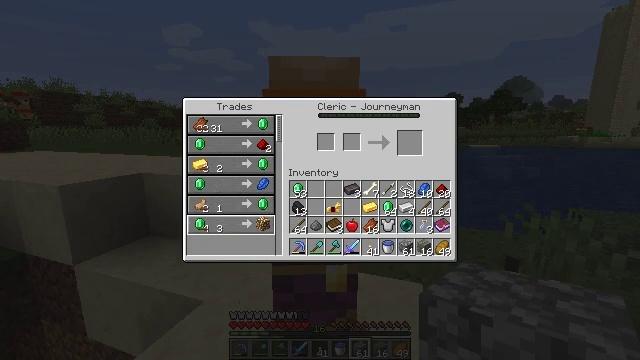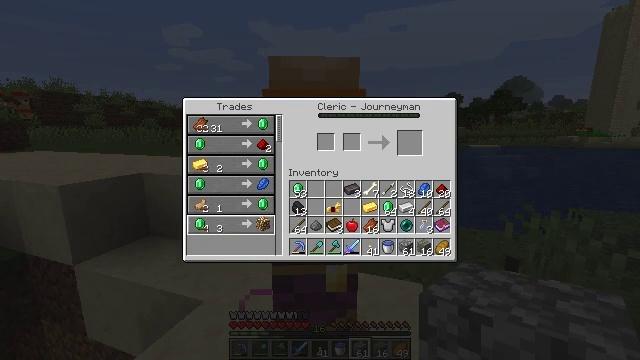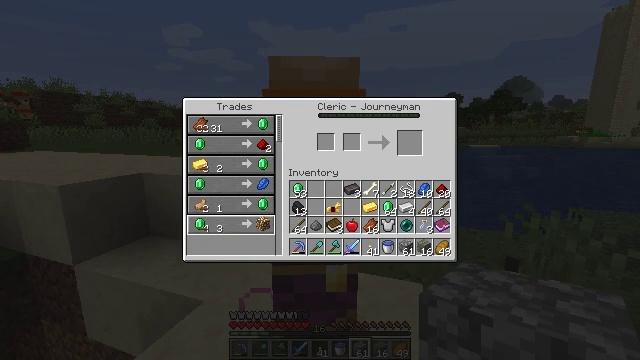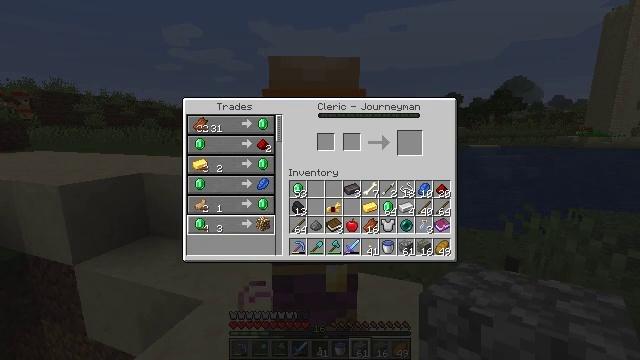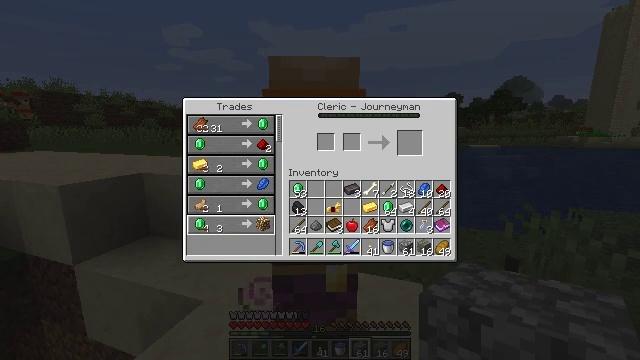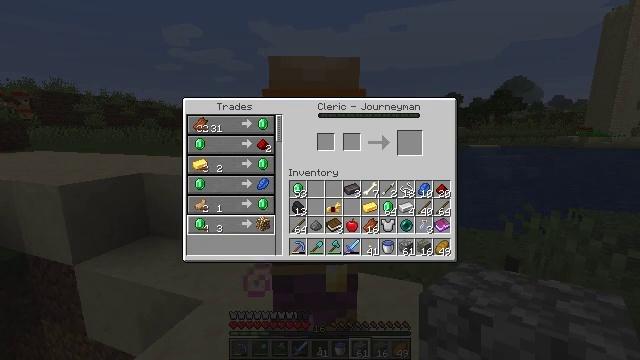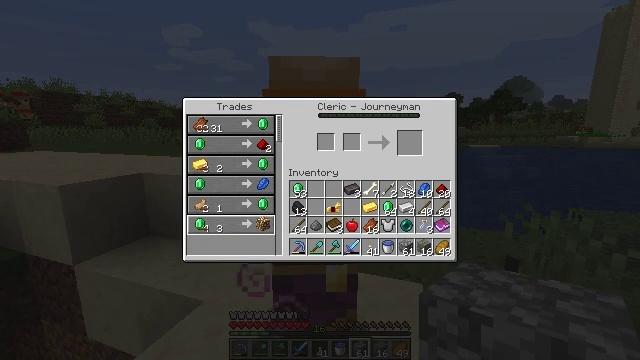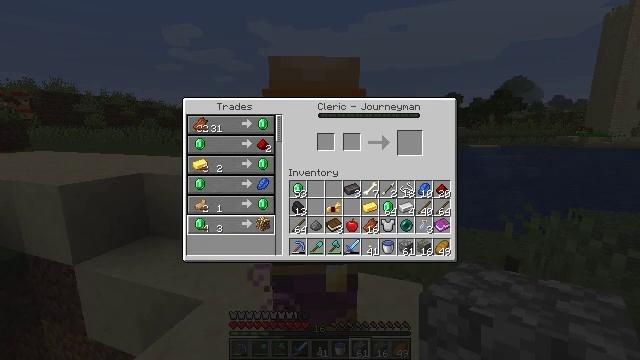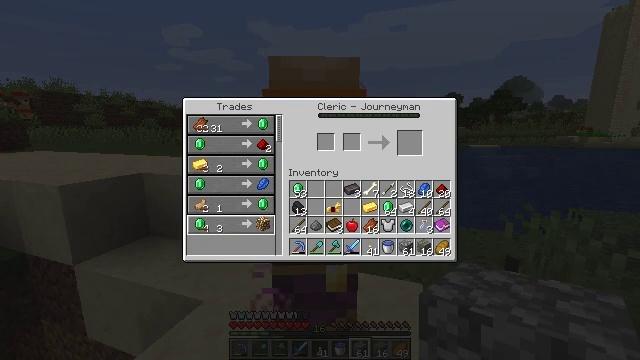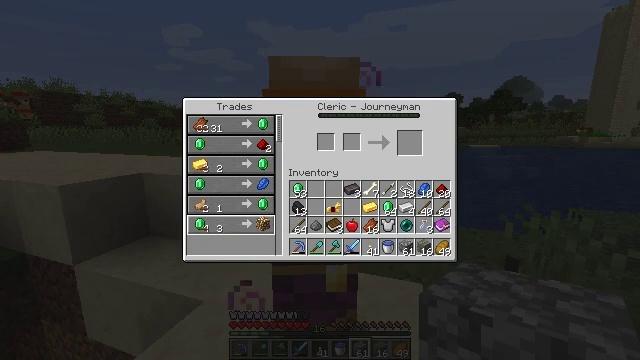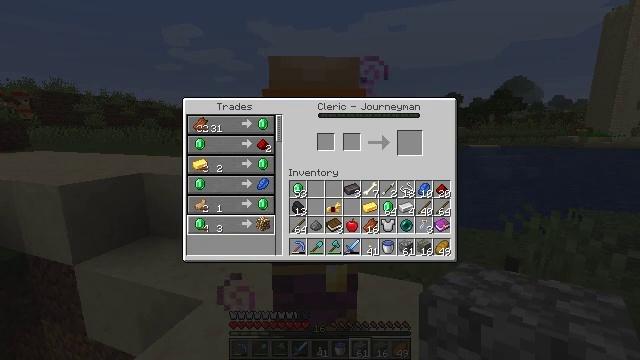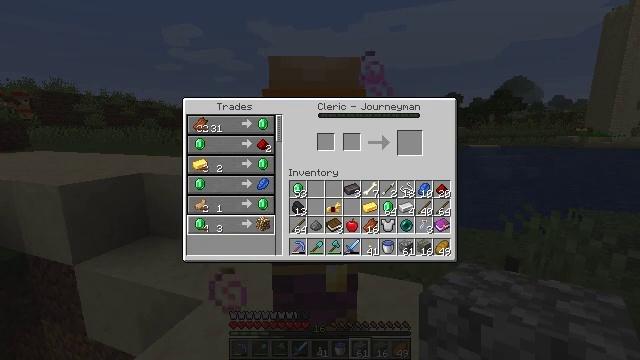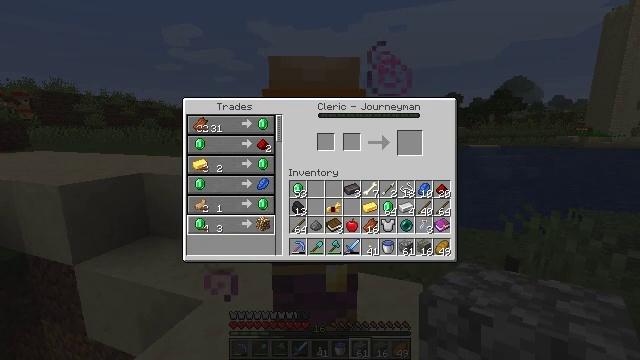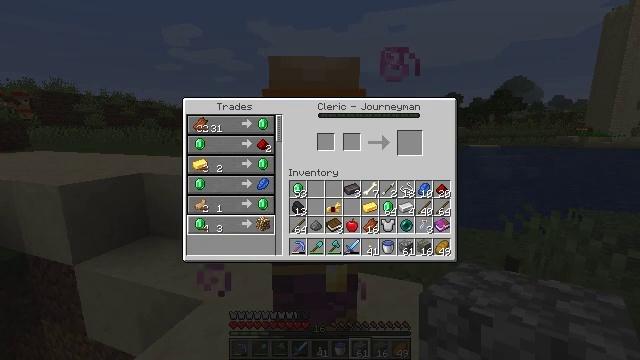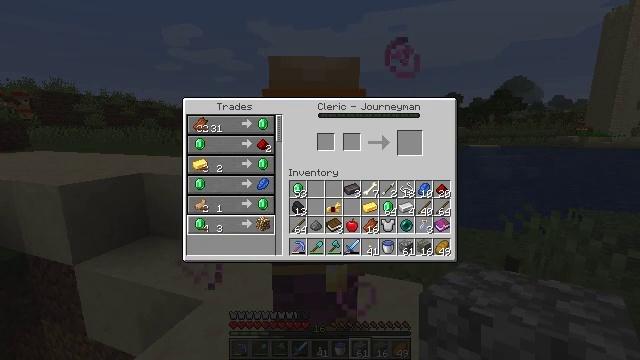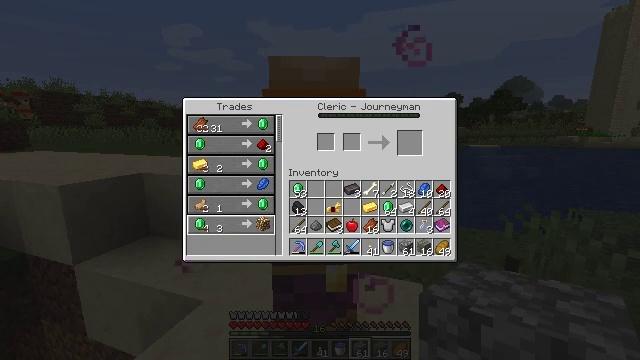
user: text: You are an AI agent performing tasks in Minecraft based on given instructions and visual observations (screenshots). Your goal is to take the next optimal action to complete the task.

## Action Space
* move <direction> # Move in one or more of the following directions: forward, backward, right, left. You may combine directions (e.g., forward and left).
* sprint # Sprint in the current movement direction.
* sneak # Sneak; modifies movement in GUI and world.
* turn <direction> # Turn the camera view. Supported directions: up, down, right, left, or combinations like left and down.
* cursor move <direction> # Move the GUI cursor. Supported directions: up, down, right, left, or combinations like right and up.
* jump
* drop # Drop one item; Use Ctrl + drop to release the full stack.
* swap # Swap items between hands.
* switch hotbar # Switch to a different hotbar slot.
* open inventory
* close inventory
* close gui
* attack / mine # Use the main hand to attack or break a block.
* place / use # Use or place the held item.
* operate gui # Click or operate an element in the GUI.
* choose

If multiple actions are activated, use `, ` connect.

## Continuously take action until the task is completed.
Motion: motion action
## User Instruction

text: Retrieve lapis lazuli by using a crafting table.
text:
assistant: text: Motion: no_op
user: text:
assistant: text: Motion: no_op
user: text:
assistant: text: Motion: no_op
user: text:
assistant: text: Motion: no_op
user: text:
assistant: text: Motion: no_op
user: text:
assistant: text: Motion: no_op
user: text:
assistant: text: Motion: no_op
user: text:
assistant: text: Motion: no_op
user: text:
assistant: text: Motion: no_op
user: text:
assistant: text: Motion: no_op
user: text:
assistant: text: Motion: no_op
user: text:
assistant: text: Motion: no_op
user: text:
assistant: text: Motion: no_op
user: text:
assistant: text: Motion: no_op
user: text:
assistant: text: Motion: no_op
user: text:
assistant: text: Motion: no_op
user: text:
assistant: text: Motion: no_op
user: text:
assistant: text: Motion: no_op
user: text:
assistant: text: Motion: no_op
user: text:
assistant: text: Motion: no_op
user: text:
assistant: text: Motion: no_op
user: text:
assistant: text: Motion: no_op
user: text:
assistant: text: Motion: no_op
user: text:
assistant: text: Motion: no_op
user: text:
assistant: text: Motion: no_op
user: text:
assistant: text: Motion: no_op
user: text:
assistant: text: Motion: no_op
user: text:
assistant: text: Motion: operate gui
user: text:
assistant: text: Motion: operate gui
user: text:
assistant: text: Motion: operate gui